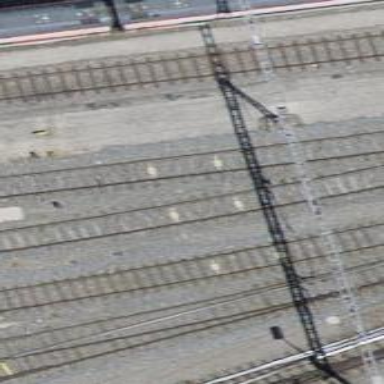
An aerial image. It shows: Electrified rail siding with contact line.